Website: ulta-beauty
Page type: billing-address
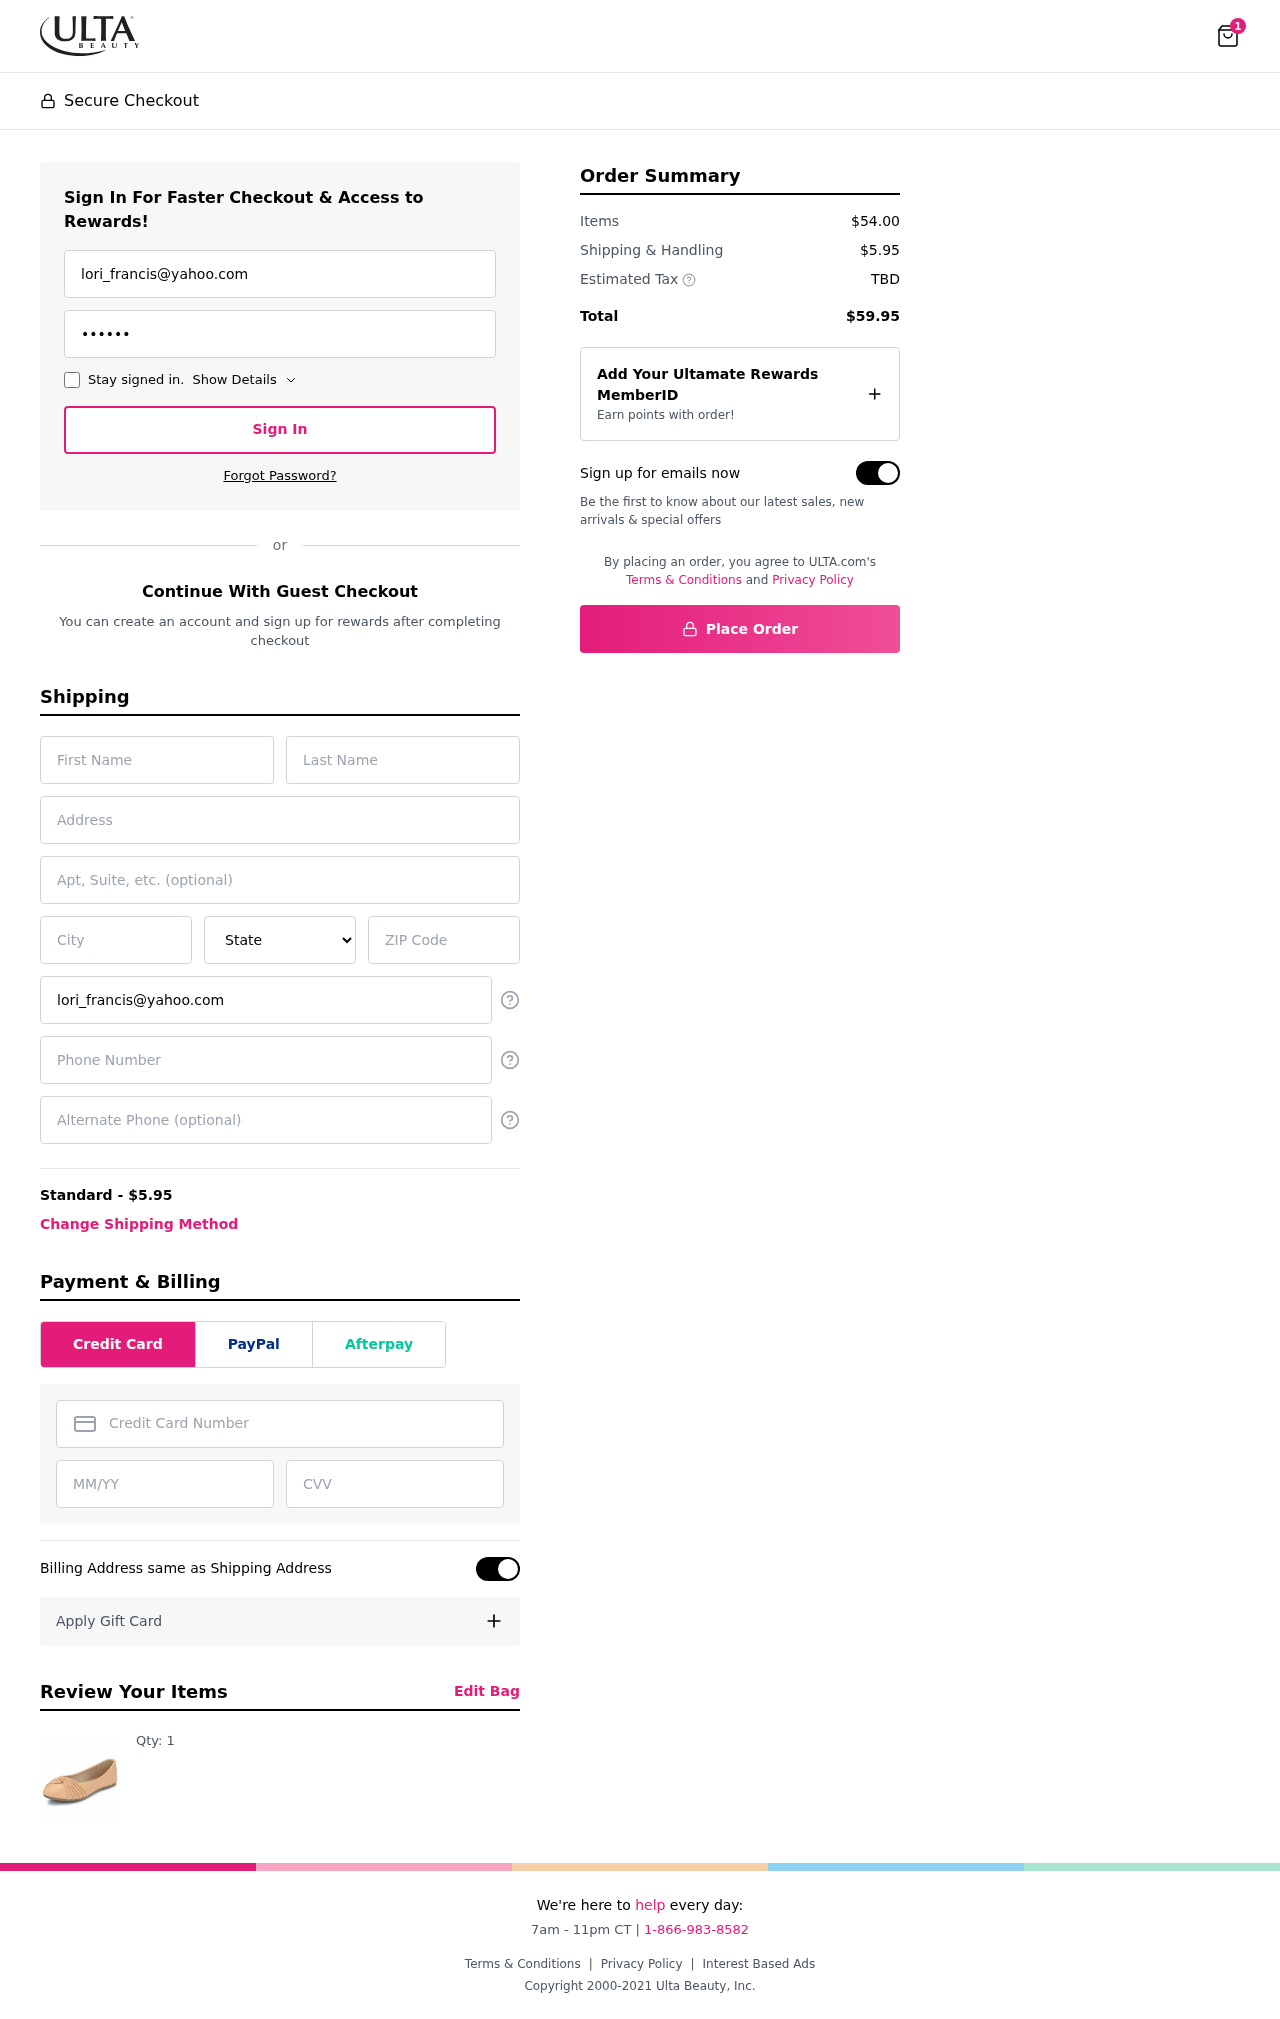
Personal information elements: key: PII_STATE
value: Pennsylvania
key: PII_EMAIL
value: lori_francis@yahoo.com
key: PII_FIRSTNAME
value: Lori
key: PII_LASTNAME
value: Francis
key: PII_STREET
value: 248 David Circle
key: PII_CITY
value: Lake Linda
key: PII_POSTCODE
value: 19445
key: PII_PHONE
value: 3952315426
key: PII_ALT_PHONE
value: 2555502085
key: PII_CARD_NUMBER
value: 3707 4527 5864 553
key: PII_CARD_EXPIRY
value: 11/29
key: PII_CARD_CVV
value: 0395
Product elements: key: PRODUCT1_QUANTITY
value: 1
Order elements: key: ORDER_NUM_ITEMS
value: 1
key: ORDER_SHIPPING_COST
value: $5.95
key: ORDER_SUBTOTAL
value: $54.00
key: ORDER_TOTAL
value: $59.95